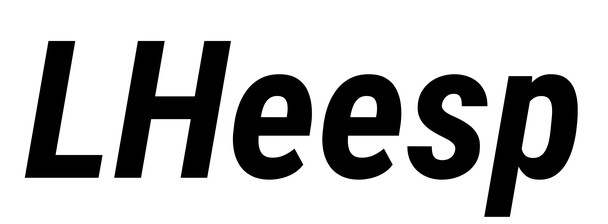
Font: Roboto-Italic_Condensed_Bold_Italic